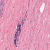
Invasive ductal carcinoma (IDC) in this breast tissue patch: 0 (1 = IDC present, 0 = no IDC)